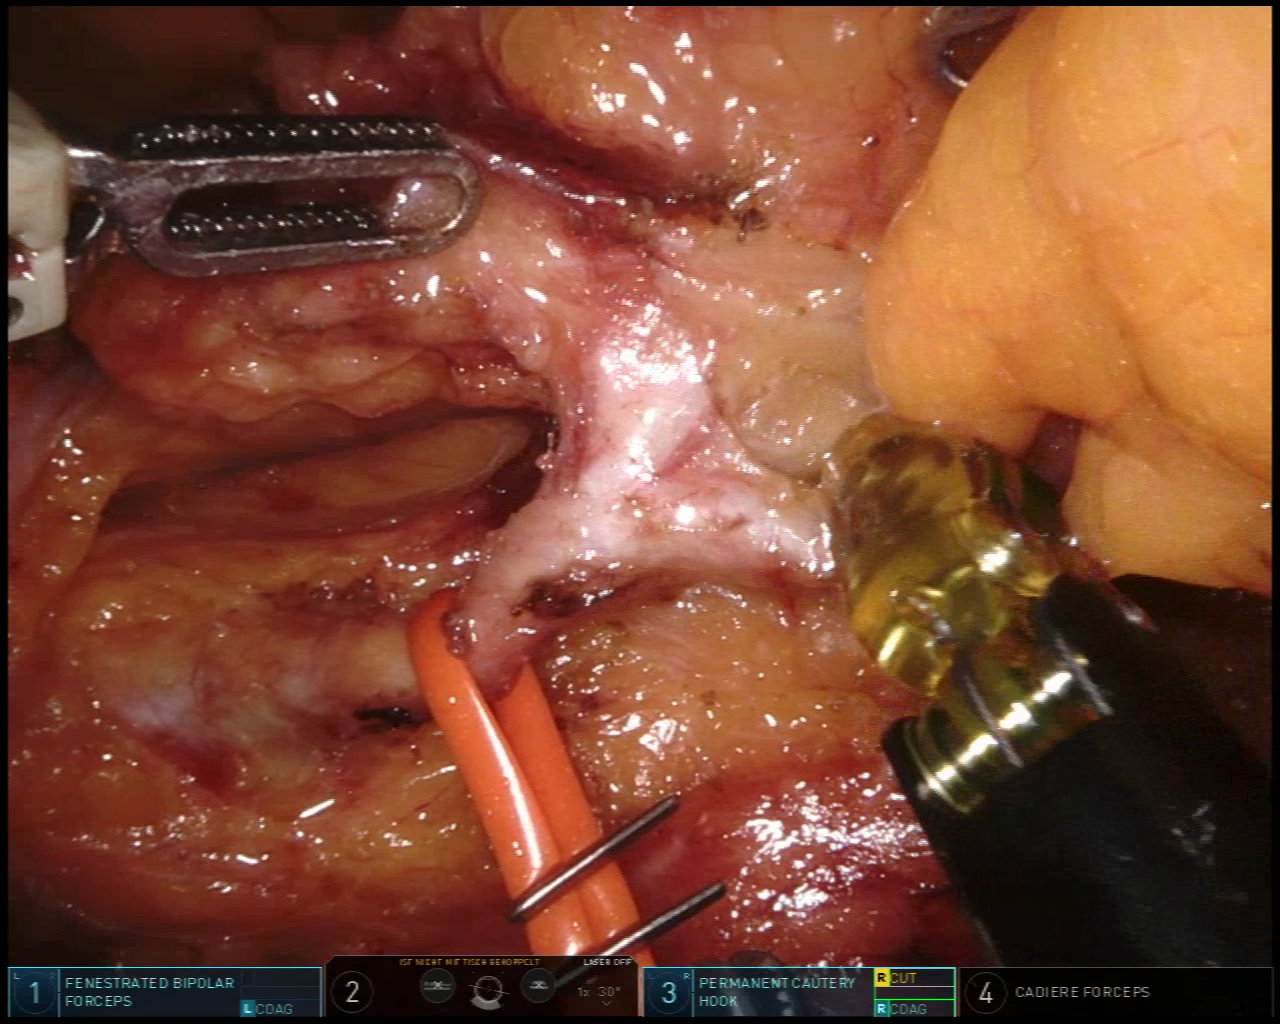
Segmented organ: inferior_mesenteric_artery
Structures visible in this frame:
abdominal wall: no
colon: no
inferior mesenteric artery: yes
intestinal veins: no
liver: no
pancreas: no
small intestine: no
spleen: no
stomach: no
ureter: no
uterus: no
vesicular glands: no